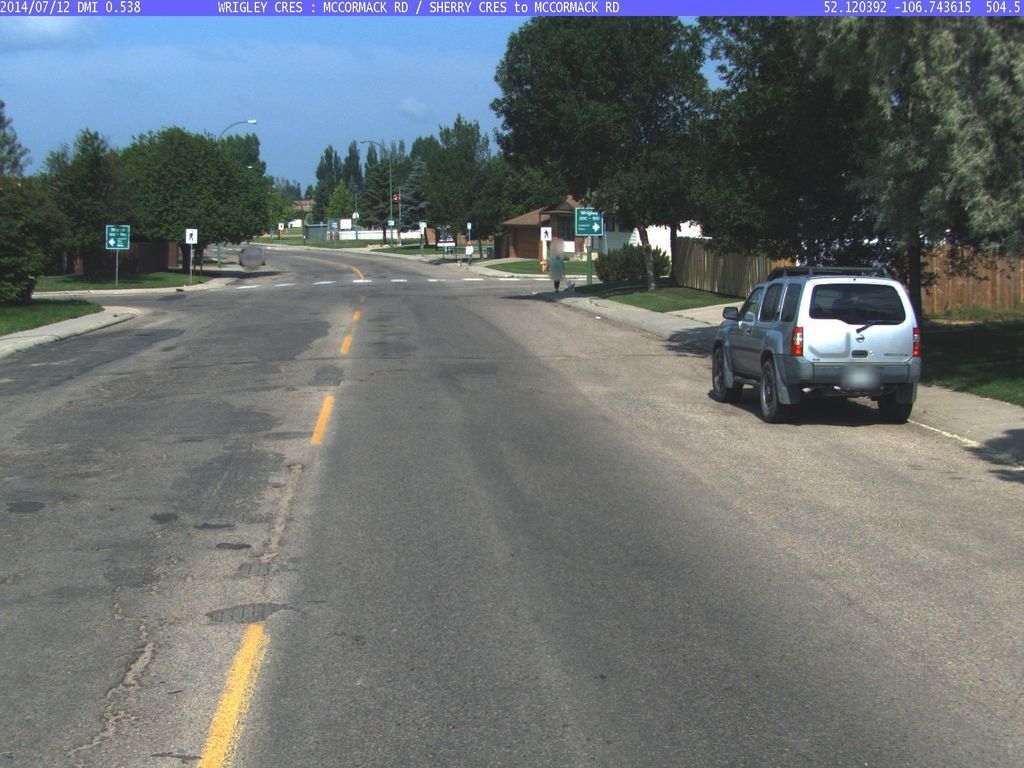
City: saskatoon